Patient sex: M
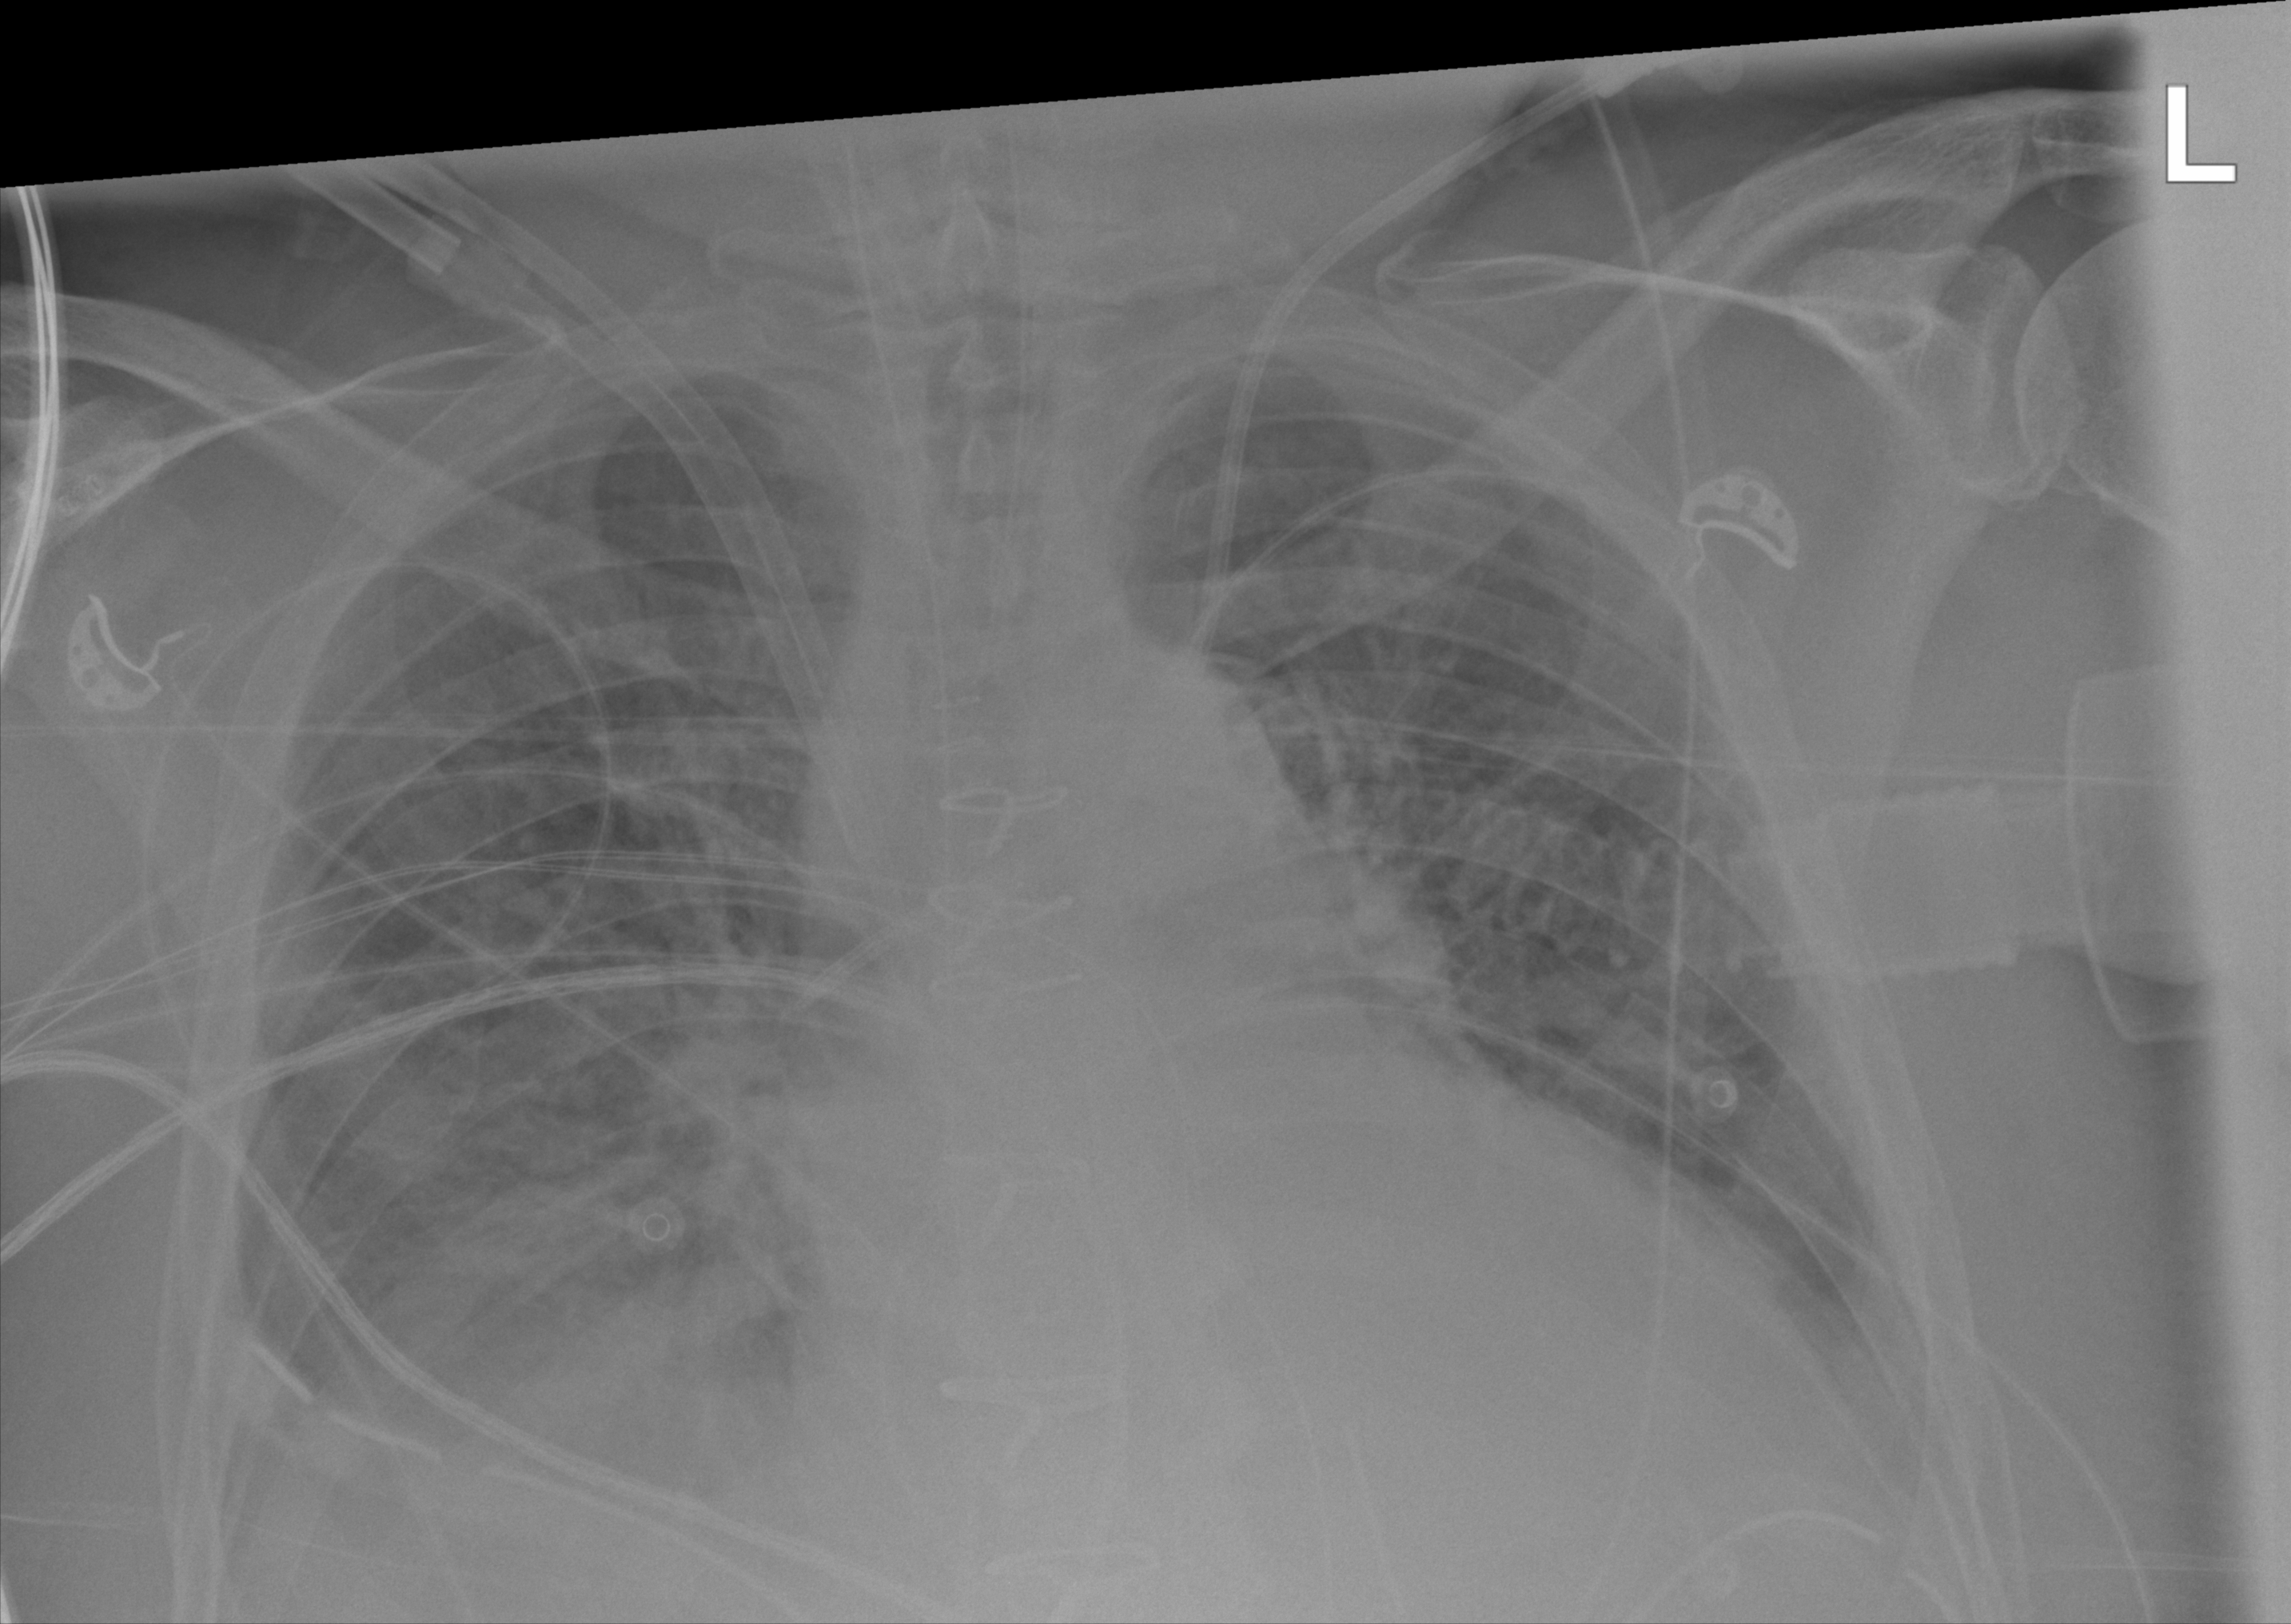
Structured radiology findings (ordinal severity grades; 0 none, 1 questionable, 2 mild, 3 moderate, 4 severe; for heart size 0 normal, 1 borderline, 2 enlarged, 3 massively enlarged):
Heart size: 2
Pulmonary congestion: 2
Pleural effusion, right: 3
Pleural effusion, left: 2
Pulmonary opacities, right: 2
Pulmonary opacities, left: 0
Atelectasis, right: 2
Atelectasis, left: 2